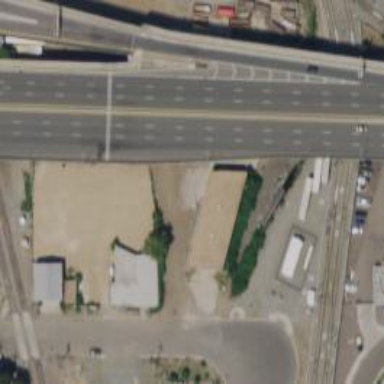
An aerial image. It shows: Primary highway on viaduct.